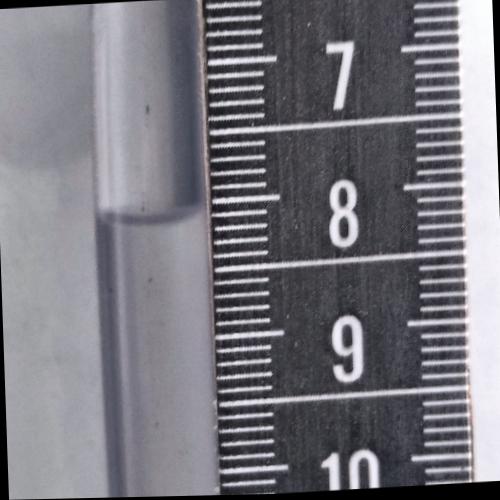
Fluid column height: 8.1 cm